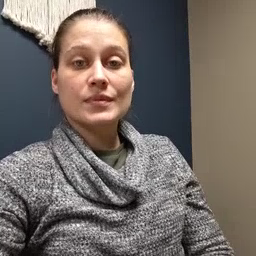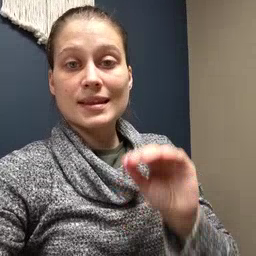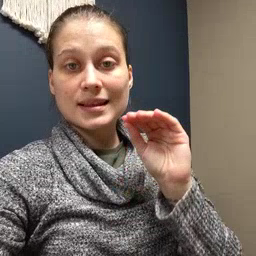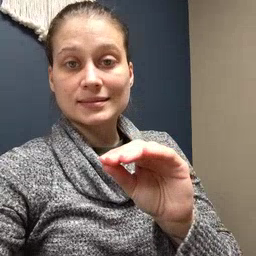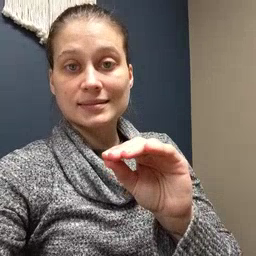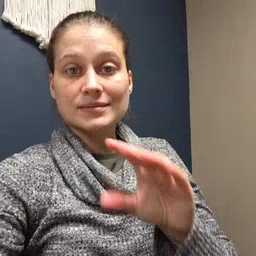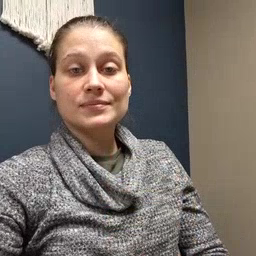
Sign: kiss